Aerial crown-view tile of a tropical tree (Barro Colorado Island, Panama), acquired 20250915:
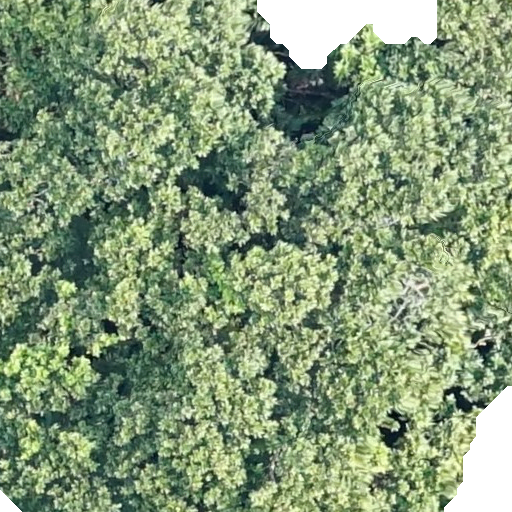
Species: Anacardium excelsum
GBIF accepted scientific name: Anacardium excelsum
Crown area: 477.389 m²